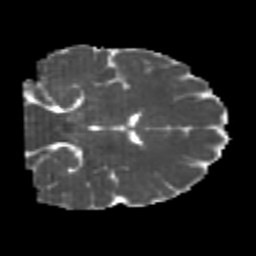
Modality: MD
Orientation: coronal
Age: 24
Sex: male
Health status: healthy
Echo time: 0.074 s